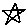
Label: star